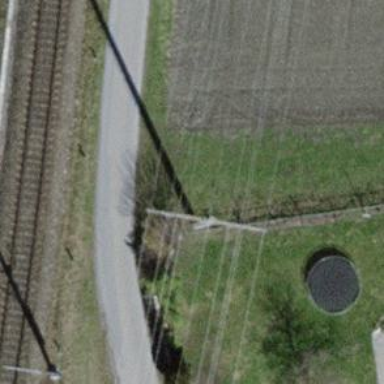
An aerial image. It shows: Power line with eight cables.